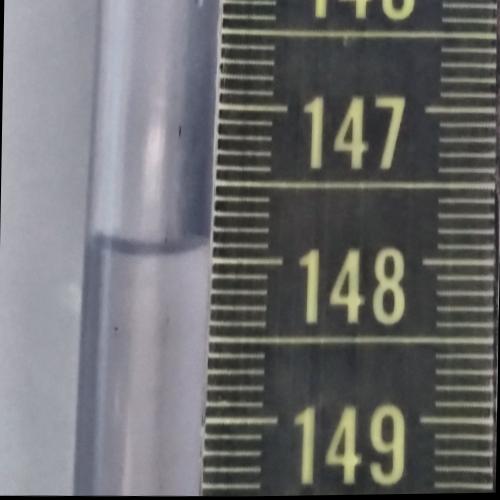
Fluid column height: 147.9 cm